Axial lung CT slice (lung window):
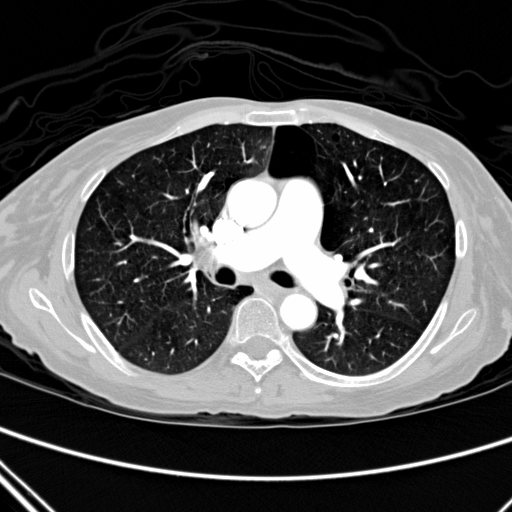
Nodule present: no